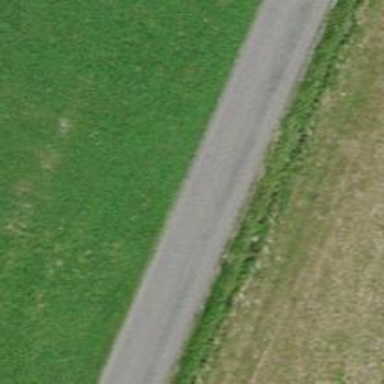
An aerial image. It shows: Well-maintained track road with grade 1 tracktype.